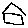
Label: house